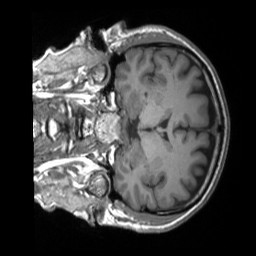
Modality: T1w
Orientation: coronal